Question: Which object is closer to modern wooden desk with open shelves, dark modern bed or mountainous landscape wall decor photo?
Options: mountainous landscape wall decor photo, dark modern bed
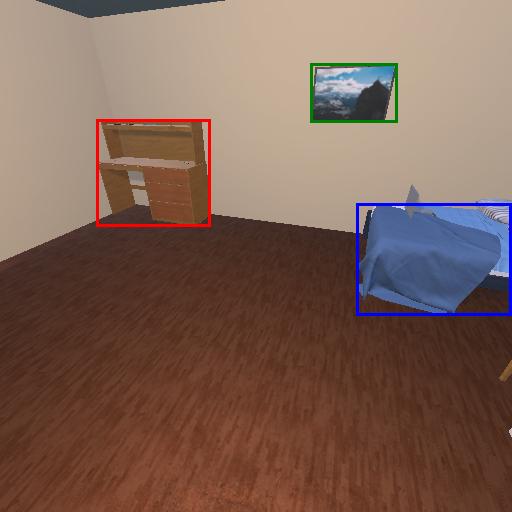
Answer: mountainous landscape wall decor photo